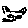
Label: cat